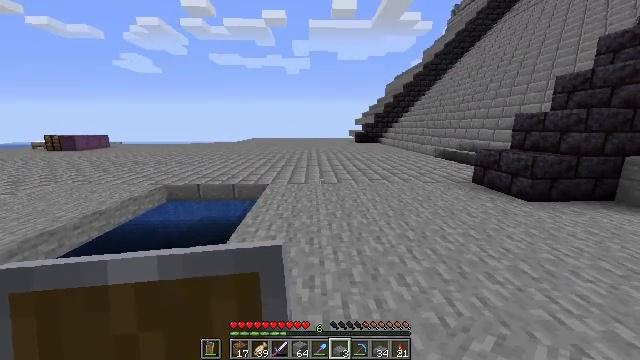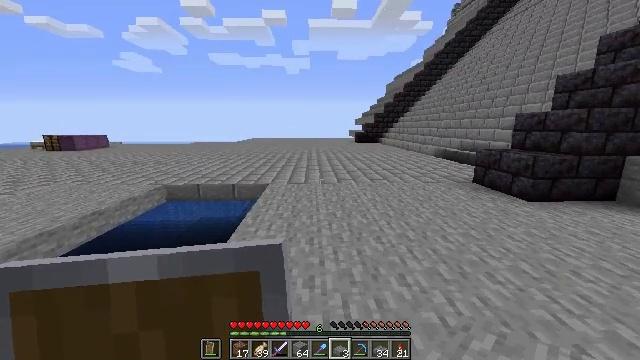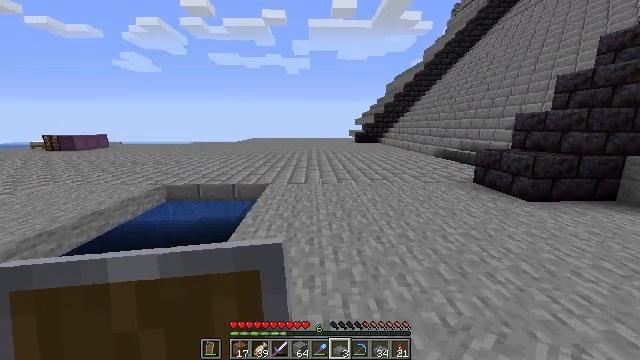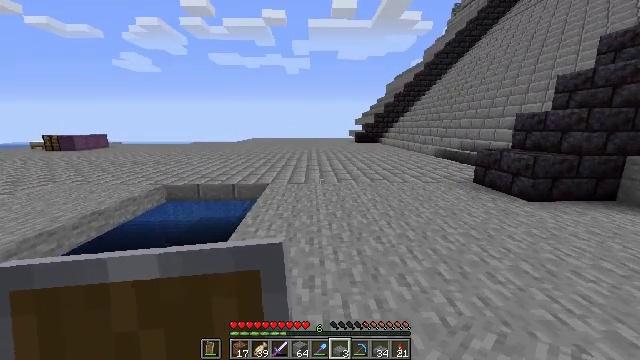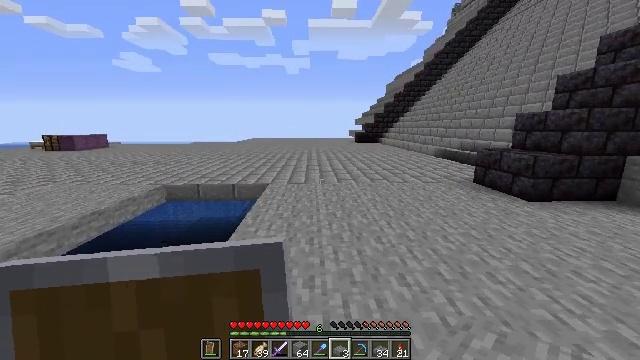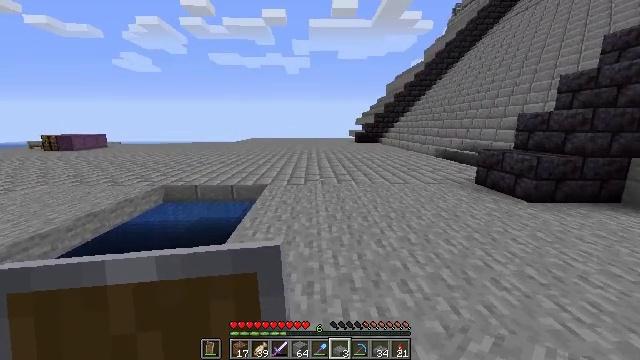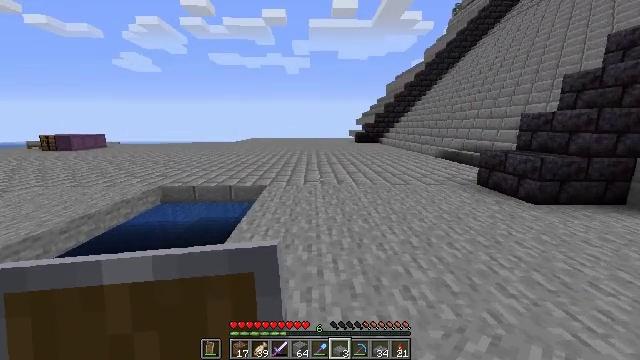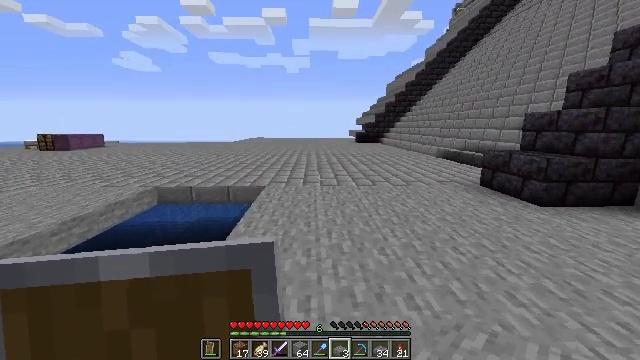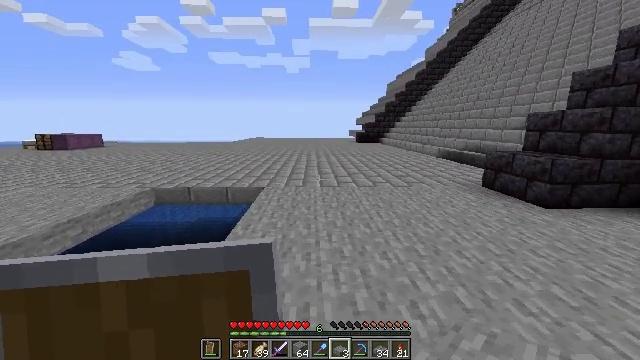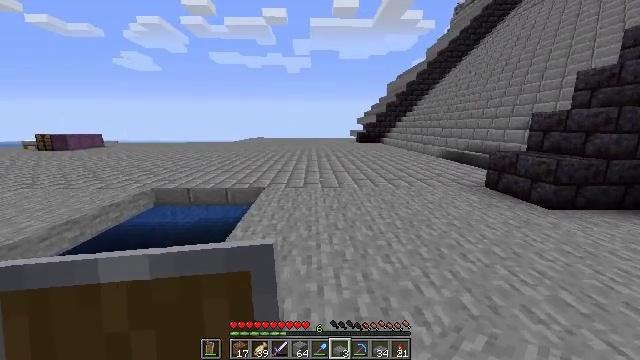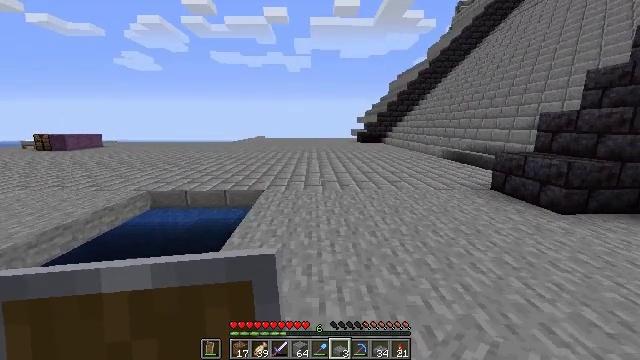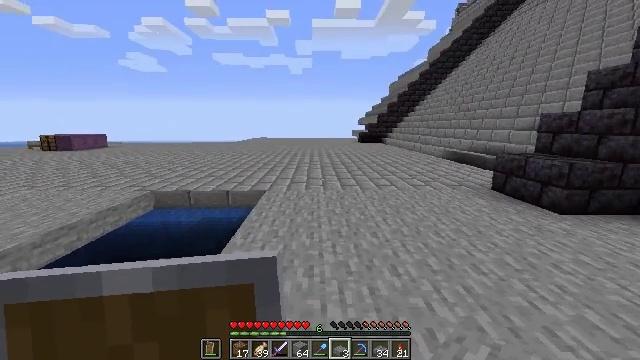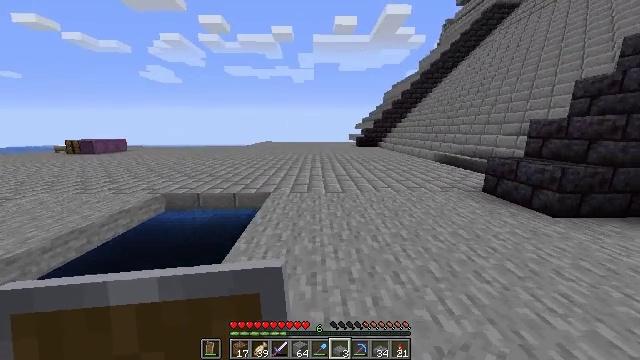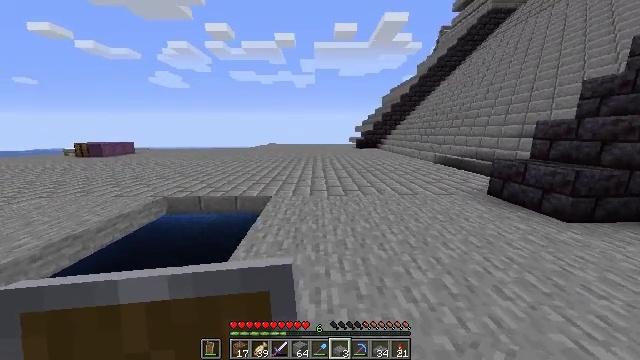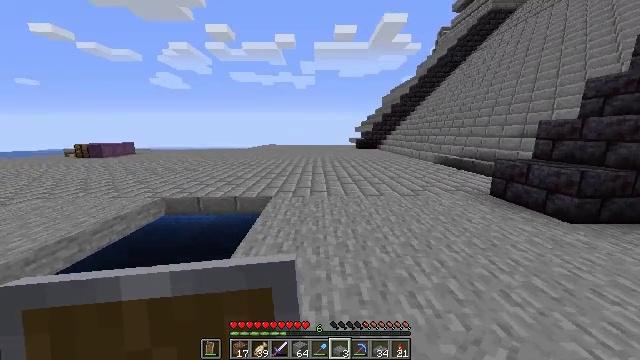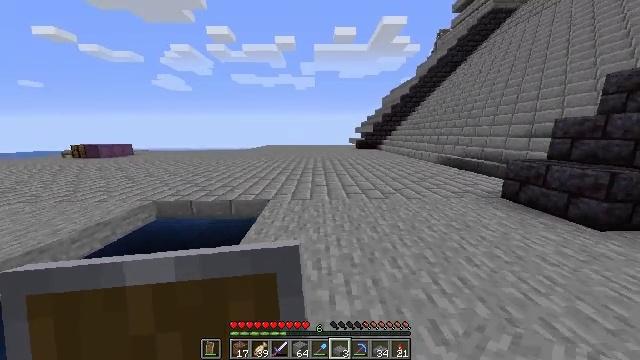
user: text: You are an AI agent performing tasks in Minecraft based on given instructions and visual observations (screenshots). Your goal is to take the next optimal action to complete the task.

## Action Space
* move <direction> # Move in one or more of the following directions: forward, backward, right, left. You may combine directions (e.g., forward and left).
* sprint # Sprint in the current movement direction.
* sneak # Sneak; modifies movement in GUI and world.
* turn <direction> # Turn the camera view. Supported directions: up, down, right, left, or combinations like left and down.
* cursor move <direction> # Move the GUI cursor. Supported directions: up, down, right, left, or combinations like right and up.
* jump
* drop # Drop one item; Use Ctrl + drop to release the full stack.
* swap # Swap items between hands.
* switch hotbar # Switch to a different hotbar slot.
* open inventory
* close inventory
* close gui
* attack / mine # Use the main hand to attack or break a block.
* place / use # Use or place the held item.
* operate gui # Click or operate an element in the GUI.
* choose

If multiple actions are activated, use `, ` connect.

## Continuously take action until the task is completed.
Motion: motion action
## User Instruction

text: Get a stone slab by crafting it.
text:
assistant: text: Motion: no_op
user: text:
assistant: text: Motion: no_op
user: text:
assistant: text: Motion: no_op
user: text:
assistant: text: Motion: no_op
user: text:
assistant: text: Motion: move forward
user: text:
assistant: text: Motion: move forward
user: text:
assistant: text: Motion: move forward
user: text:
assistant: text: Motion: no_op
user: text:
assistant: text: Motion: no_op
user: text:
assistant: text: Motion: move forward
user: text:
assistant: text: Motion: move forward
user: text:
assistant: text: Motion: move forward
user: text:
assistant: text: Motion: move forward
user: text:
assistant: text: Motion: move forward
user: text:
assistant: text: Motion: move forward
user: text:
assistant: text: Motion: move forward
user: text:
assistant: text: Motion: move forward
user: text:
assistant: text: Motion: move forward, turn left
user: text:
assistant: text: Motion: move forward, turn left
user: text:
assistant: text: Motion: move forward, turn left
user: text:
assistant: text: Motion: move forward, turn left
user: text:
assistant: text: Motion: move forward, turn left
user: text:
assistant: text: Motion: move forward, turn left
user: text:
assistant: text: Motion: move forward, turn left
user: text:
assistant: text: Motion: move forward, turn left and down
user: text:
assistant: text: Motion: move forward, turn left
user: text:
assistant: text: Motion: move forward, turn left
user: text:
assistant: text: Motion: move forward, turn left
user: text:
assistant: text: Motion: move forward, turn left
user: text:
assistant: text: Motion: move forward, turn left